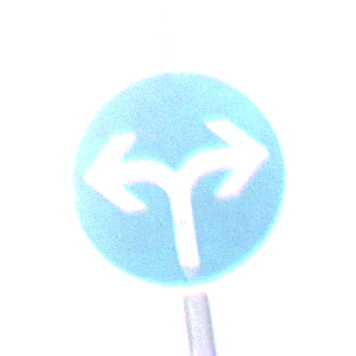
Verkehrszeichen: VorgeschriebeneFahrtrichtungRechtsOderLinks
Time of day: SunriseSunset
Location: Outdoor (Nature)
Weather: Clear
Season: NotSpecified
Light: Natural